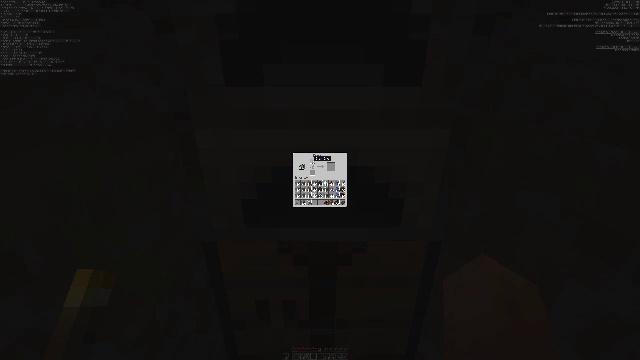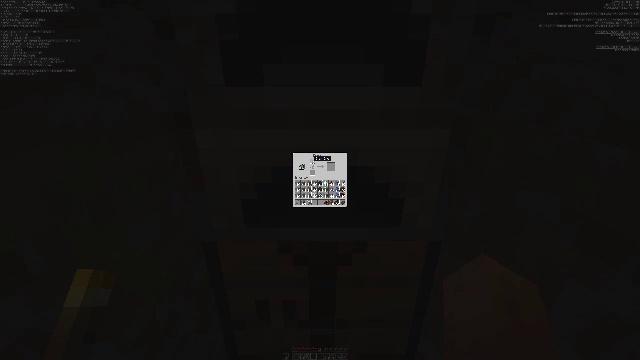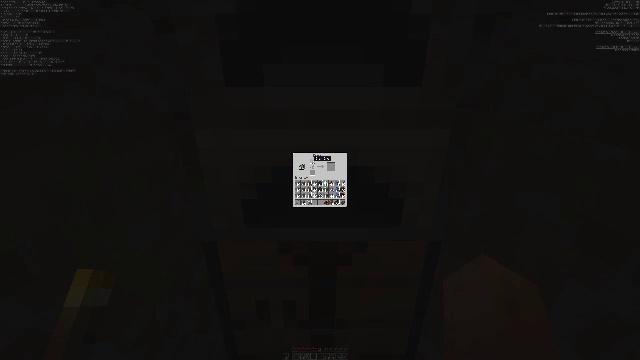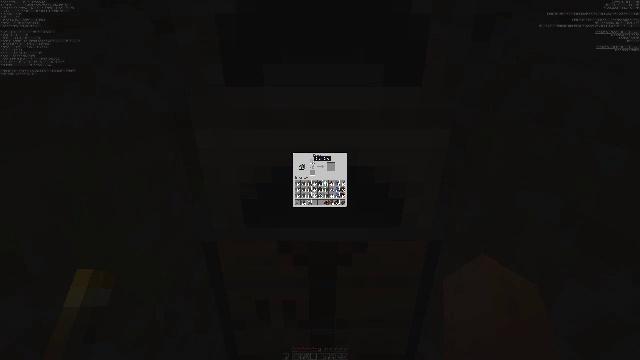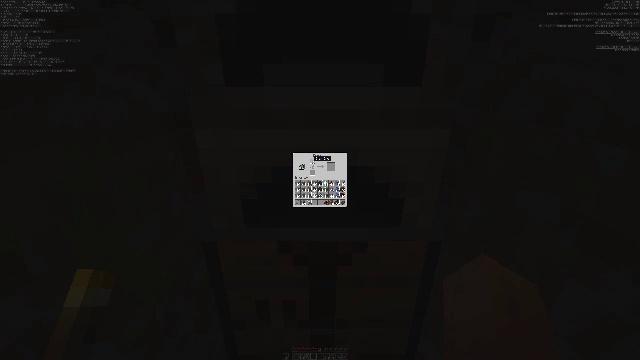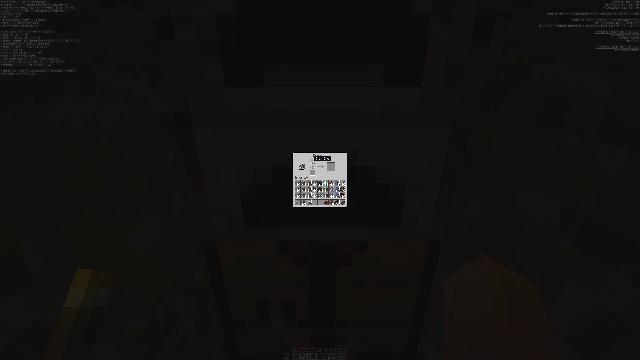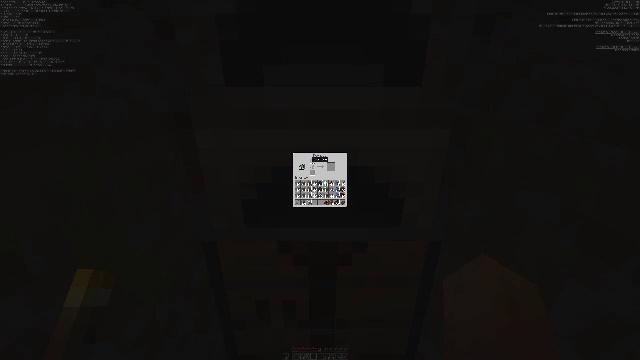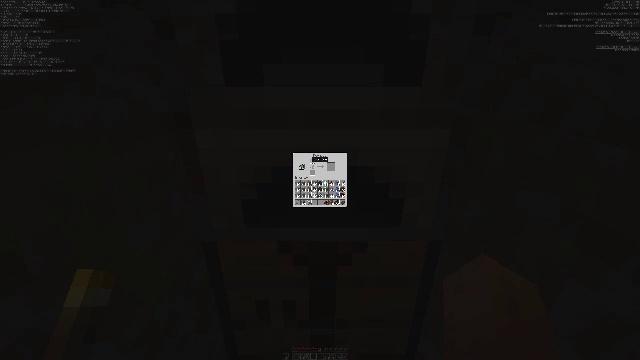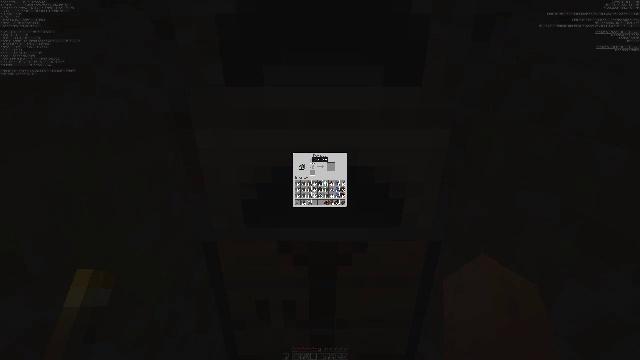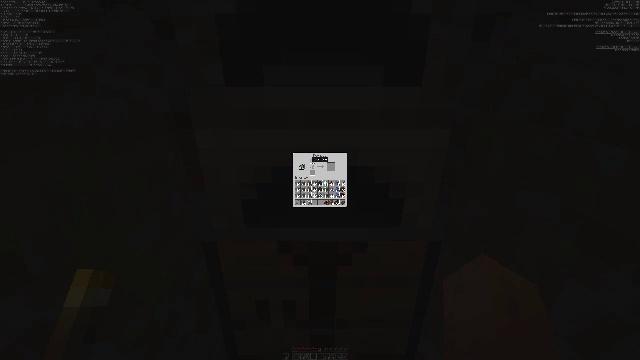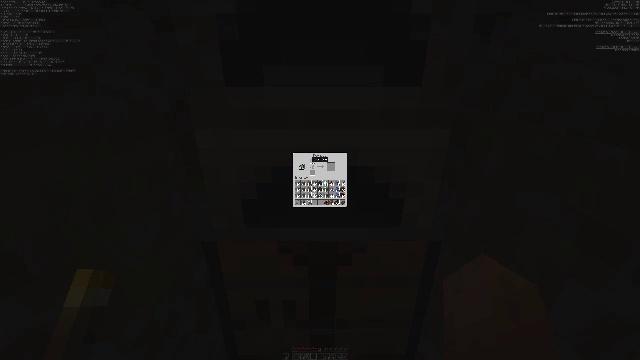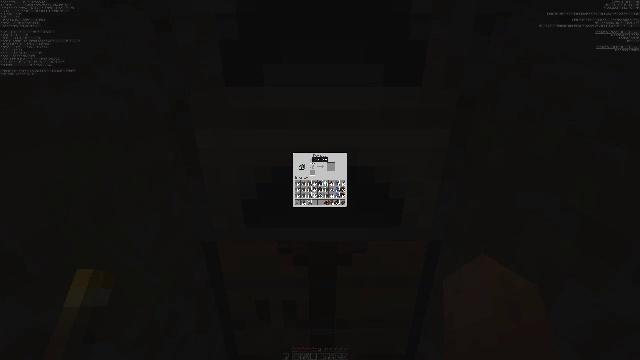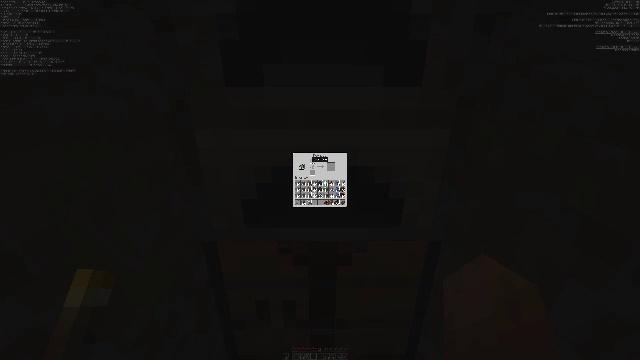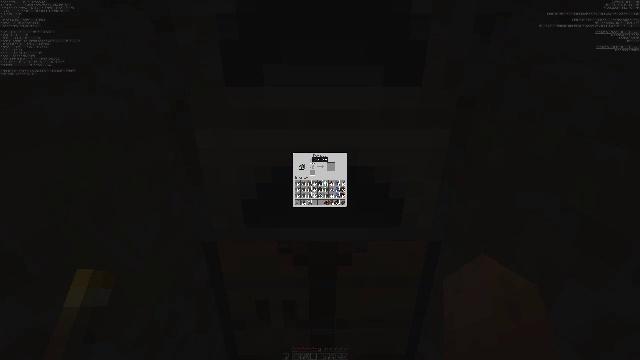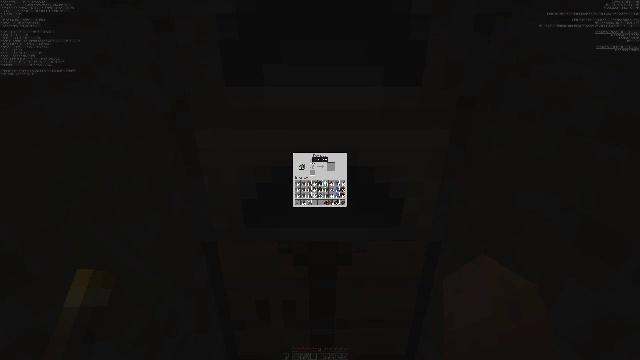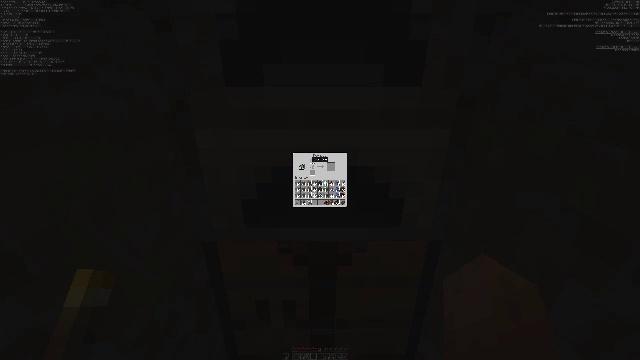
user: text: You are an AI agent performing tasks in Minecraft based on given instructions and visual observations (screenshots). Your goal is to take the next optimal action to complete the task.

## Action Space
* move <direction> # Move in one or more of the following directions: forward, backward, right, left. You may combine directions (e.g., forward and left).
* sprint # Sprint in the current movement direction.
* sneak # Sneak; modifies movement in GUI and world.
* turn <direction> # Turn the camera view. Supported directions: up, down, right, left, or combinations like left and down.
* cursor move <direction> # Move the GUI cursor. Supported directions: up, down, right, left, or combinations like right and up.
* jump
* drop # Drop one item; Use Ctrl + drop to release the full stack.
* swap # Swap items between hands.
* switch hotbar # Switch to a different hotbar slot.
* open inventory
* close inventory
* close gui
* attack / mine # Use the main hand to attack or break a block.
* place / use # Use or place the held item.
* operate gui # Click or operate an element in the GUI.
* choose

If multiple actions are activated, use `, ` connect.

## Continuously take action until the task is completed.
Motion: motion action
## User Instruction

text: Get an iron ingot by cooking iron ore.
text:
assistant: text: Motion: no_op
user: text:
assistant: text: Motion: no_op
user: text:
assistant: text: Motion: no_op
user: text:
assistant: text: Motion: no_op
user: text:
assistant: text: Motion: no_op
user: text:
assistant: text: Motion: no_op
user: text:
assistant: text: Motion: no_op
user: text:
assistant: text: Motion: no_op
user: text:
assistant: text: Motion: no_op
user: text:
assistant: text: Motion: no_op
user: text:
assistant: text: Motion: no_op
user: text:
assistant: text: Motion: no_op
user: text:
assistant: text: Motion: no_op
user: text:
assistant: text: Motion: no_op
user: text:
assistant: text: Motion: no_op
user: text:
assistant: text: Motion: no_op
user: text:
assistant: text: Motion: no_op
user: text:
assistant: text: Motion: attack / mine
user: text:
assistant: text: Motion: attack / mine
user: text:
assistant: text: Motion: no_op
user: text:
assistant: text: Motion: turn right and down
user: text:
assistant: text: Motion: turn right and down
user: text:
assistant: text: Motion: turn right and down
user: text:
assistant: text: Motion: turn down
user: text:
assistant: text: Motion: no_op
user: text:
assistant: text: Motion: no_op
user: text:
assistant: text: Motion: no_op
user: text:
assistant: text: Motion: no_op
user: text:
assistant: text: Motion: turn up
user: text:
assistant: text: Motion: turn left and up